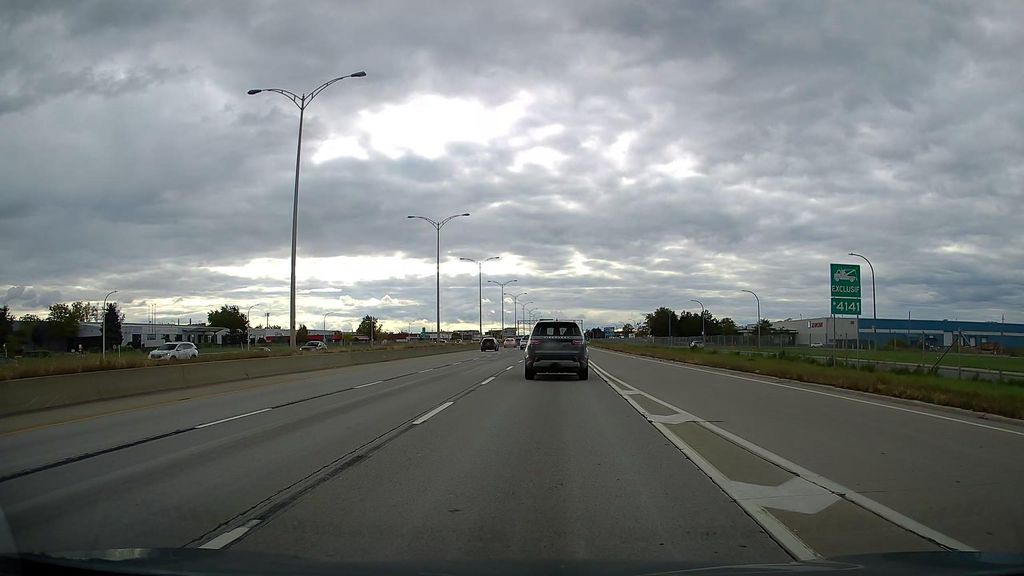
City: montreal